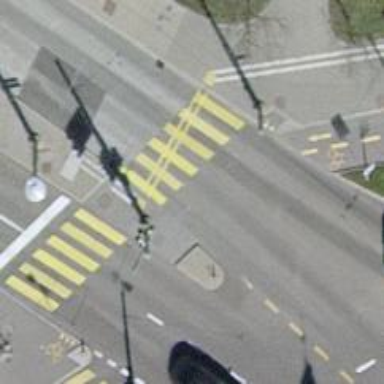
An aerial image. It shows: Road crossing with traffic signals.